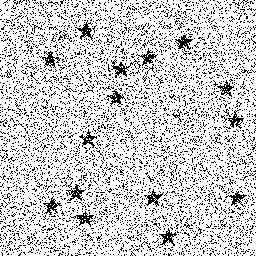
Squares: 0
Triangles: 0
Stars: 15
Total shapes: 15